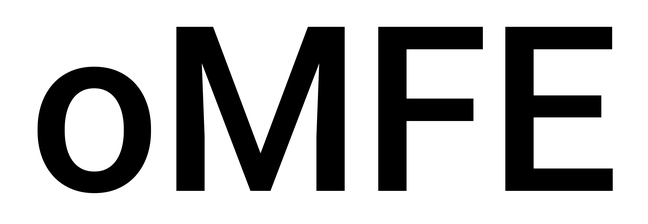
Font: Roboto_Medium